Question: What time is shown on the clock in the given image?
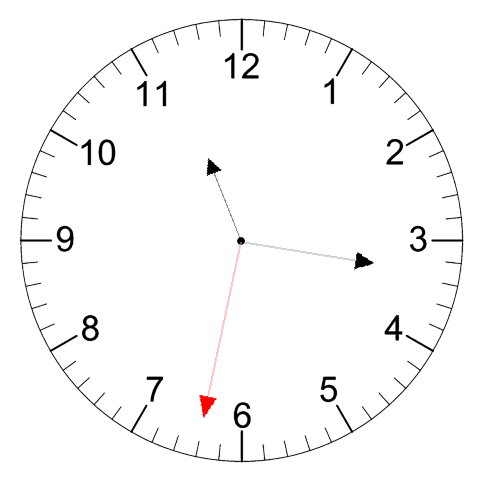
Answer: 11:16:32